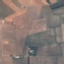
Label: PermanentCrop